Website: bh-photo
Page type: customer-info-address
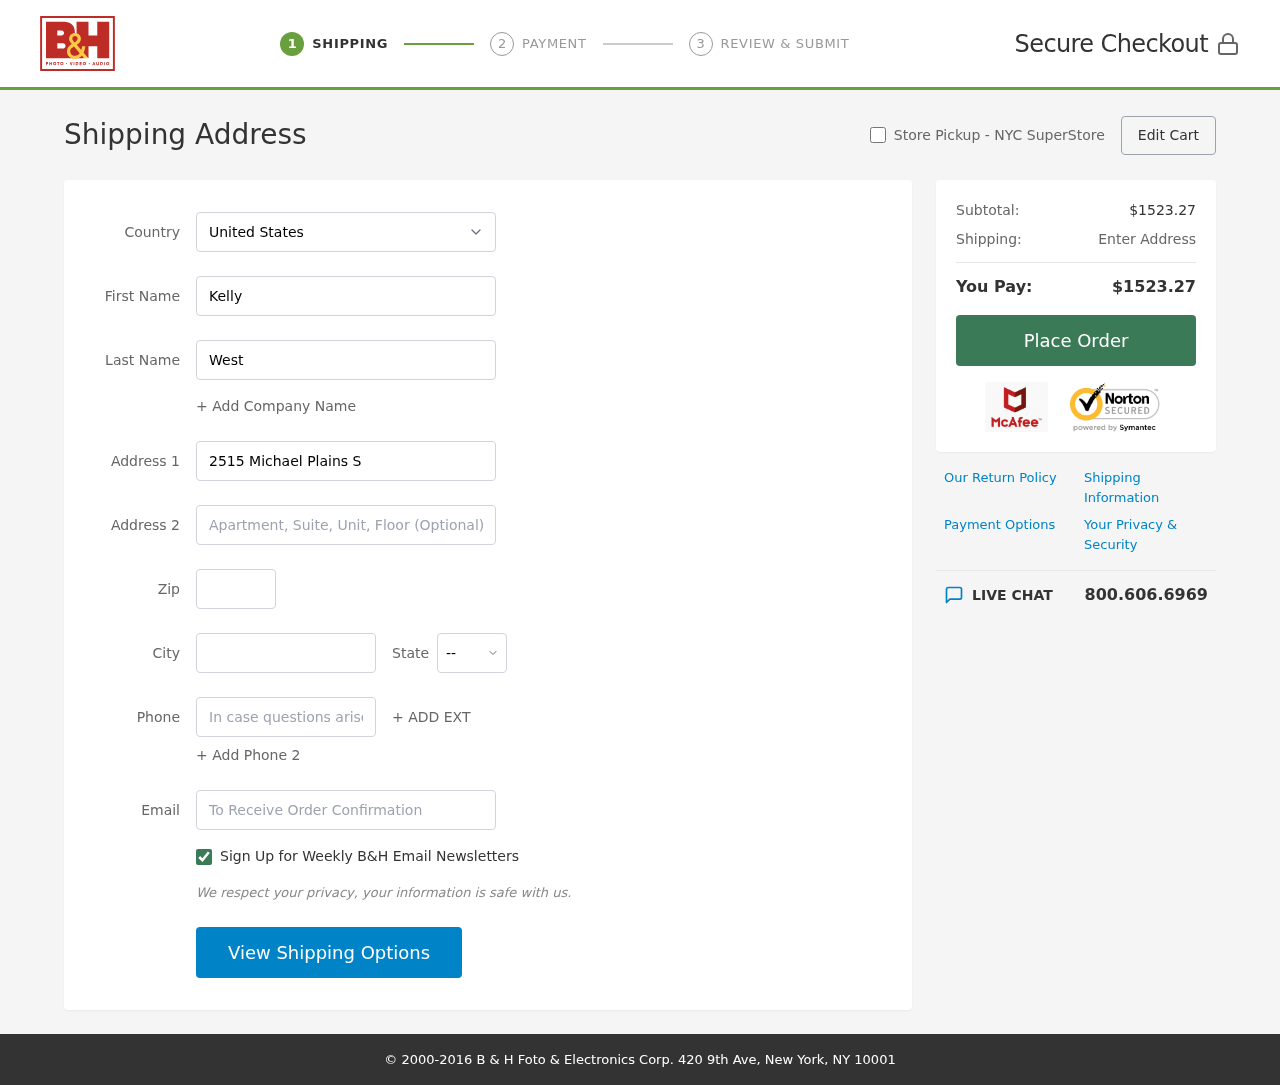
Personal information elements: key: PII_CITY
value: New Christophertown
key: PII_COUNTRY
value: United States
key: PII_EMAIL
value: kellywest@hotmail.com
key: PII_FIRSTNAME
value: Kelly
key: PII_LASTNAME
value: West
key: PII_PHONE
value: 3204461962
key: PII_POSTCODE
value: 27026
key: PII_STATE_ABBR
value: AS
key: PII_STREET
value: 2515 Michael Plains Suite 103
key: PII_STREET2
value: Suite 843
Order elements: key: ORDER_SUBTOTAL
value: $1523.27
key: ORDER_TOTAL
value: $1523.27